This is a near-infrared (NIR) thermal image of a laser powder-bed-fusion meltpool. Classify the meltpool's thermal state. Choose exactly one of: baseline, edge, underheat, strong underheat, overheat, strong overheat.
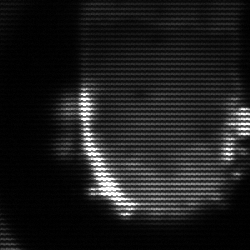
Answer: baseline